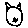
Label: cat